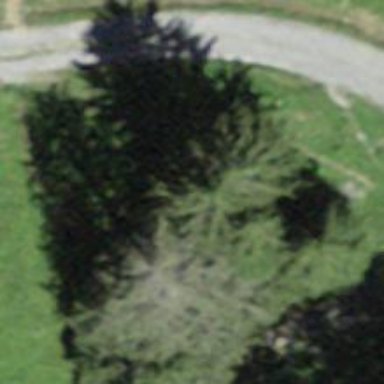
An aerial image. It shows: Needle-leaved tree in its natural environment.